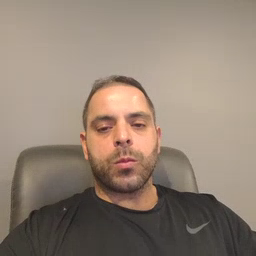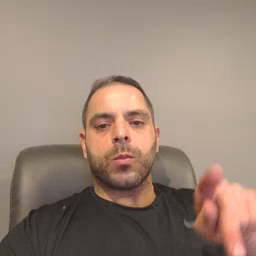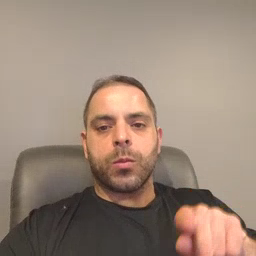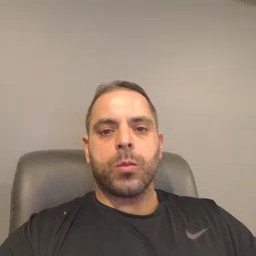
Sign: puppy